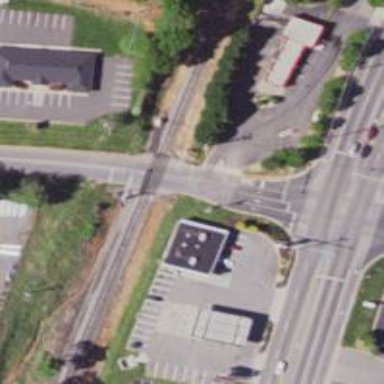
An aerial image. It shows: Railway signal.